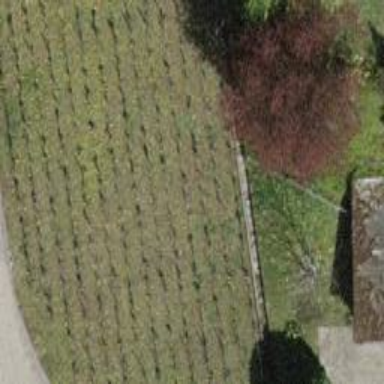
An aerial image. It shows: Beautiful vineyard in the countryside.